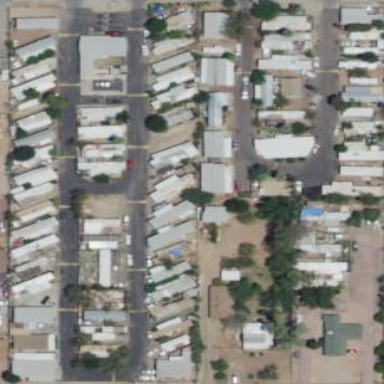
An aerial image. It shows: Residential area designated as trailer park.